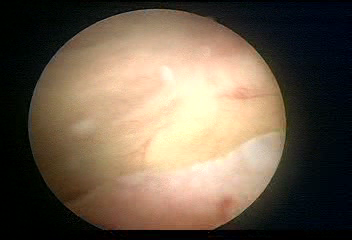
Modality: WLC
Class: Normal mucosa
Bladder cancer association: No